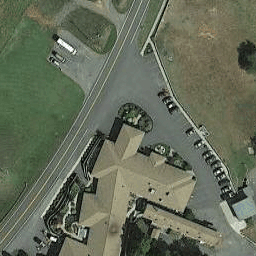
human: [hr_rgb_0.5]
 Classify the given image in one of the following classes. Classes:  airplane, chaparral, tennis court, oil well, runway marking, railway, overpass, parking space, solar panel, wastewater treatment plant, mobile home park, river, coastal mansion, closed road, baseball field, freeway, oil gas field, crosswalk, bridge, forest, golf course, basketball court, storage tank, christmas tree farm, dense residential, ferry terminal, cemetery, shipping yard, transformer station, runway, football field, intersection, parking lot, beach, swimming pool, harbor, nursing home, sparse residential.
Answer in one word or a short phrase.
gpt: nursing home